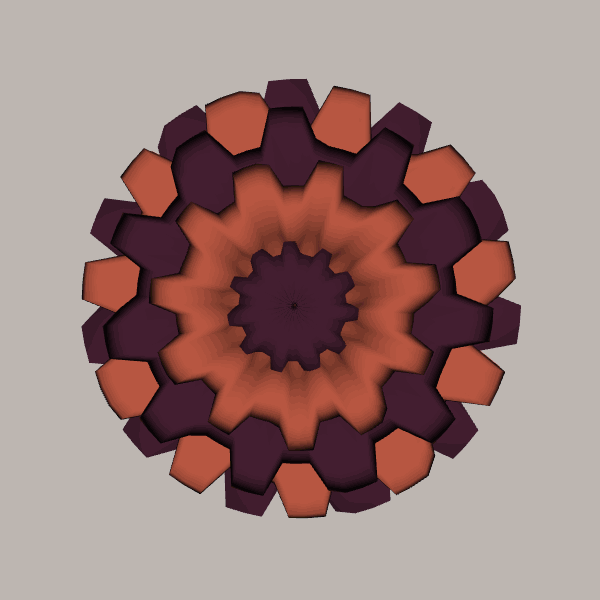
Background: light